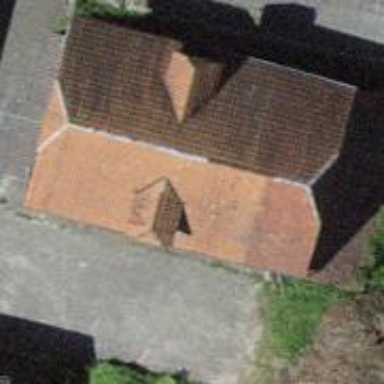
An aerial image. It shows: Rural barn.